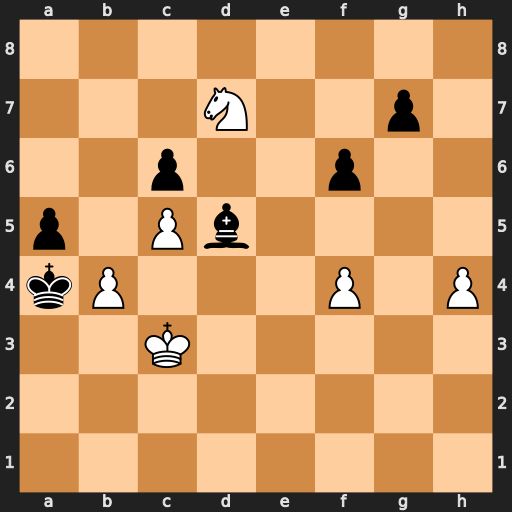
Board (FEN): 8/3N2p1/2p2p2/p1Pb4/kP3P1P/2K5/8/8
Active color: w
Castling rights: -
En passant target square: -
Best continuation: Nb6+ Kb5 Nxd5 axb4+ Nxb4